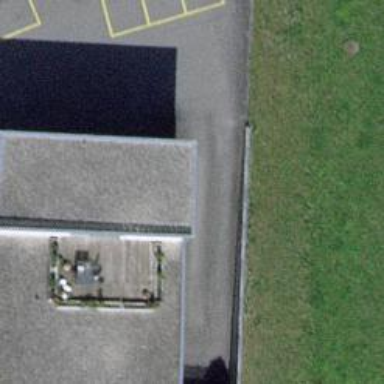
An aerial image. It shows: Surveillance system is in place.